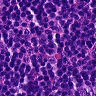
Metastatic tissue present: no